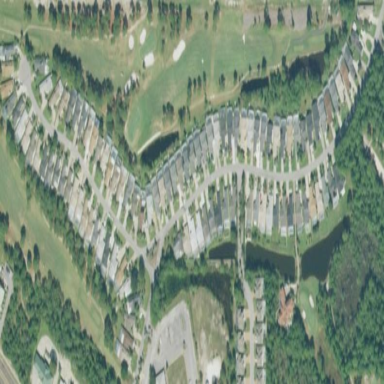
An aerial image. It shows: Single-family residential area.